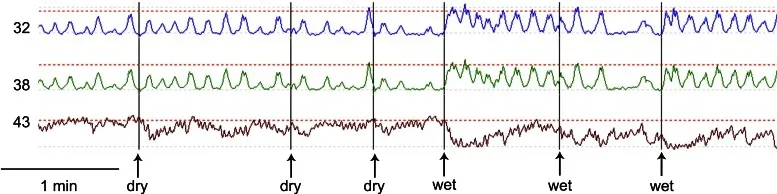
Comparison of dry swallows (dry) and wet swallows (wet). The first dry swallow has no effect on amplitude or frequency of the rhythmic contractions. Subsequent dry swallows tend to decrease the amplitude of the contractions. The first and third wet swallows markedly increase the frequency. The amplitude of the spontaneous contractions were between 20 and 40 mm Hg. The maximum LES pressure during this recording period was 50 mm Hg.
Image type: electrography (ekg)